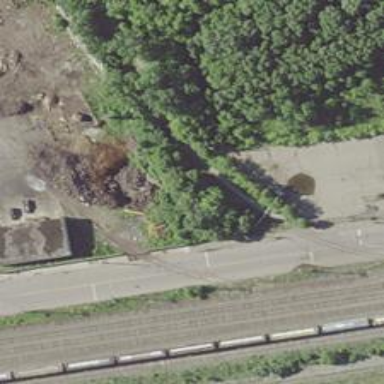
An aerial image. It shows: Railway siding for service.